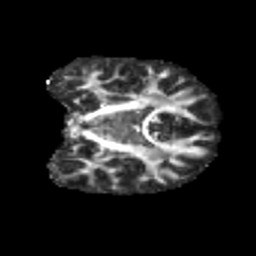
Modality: FA
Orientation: coronal
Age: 12
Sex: male
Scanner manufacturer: siemens
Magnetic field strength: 3 T
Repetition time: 3.8 s
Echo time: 0.07 s